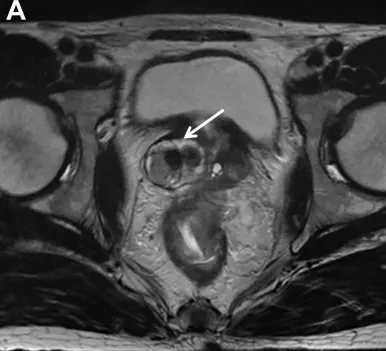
MRI detected a round-like mixed signal lesion in the right lobe of the prostate. T2WI showed mixed signal, with high signal around the periphery and a cluster-like low signal in the center. The lesion boundary was clear, with visible capsule, and the diameter was about 36 mm. The right peripheral zone of the prostate was compressed. (A) Axial T2-weighted Image.
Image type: radiology (mri)